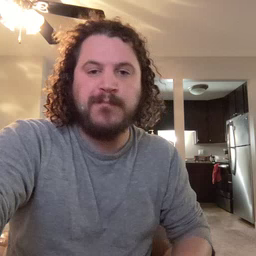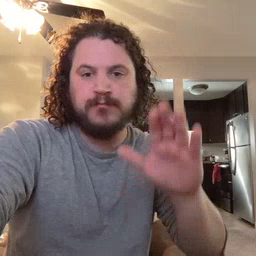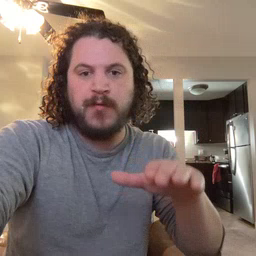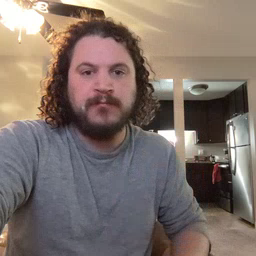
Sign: on